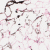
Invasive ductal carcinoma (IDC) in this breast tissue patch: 0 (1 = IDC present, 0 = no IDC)